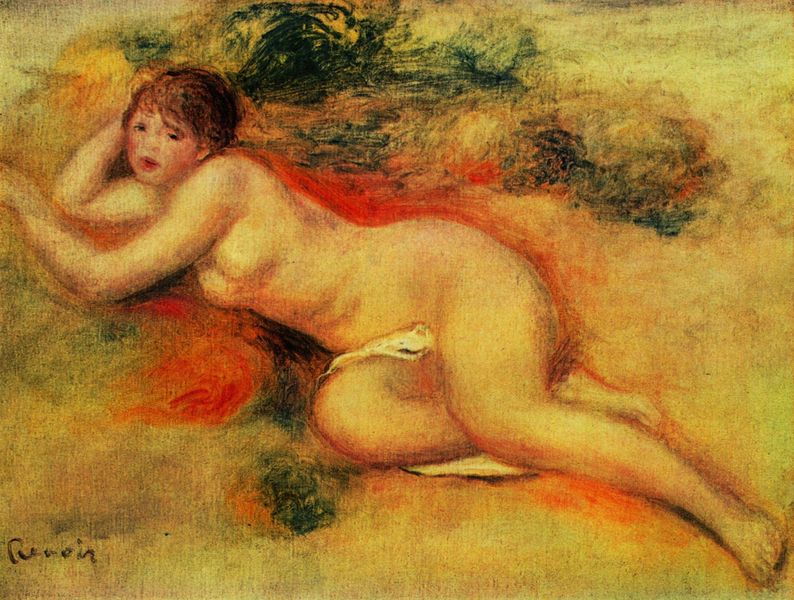
Titel: Akt
Künstler: Pierre Auguste Renoir
Standort: Oxford
Institution: Ashmolean Museum of Art and Archaeology
Schlagwörter: akt, blau, feuer, haut, kopf, körper, nackt, rubens, schatten, weiß, gelb, grün, impressionismus, mädchen, ocker, sand, auguste renoir, braun, brust, busen, frau, frisur, haar, hell, hintergrund, impressionisme, mund, nase, orange, pastell, renoir, schwarz, skizze, stützen, blick, dame, gras, park, rasen, rot, tuch, wiese, beige, malerei, jung, arm, arme, augen, falten, gesicht, hände, signatur, natur, busch, boden, haare, pose, stoff, pflanze, pflanzen, prostituierte, lippen, rosa, wald, beine, bein, brüste, füße, hintern, seitlich, liegen, modell, umrisse, haltung, studie, modern, farbe, silhouette, querformat, weiblich, bett, bauch, knie, liegend, model, scham, schenkel, aufstützen, dirne, hüften, gesäss, unterschrift, fuss, flammen, draußen, kontur, schönheit, becken, auguste, seite, konturen, kurz, flecken, sandfarben, schoss, verführung, hüfte, ölskizze, leuchtend, femme, lenden, eine, anmut, räkeln, pastel, aktstudie, nue, jeune fille, feminin, aktmalerei, körer, arem, pin up, stofftuch, aktportrait, po, hände#, turen, sen, nud, hochrot